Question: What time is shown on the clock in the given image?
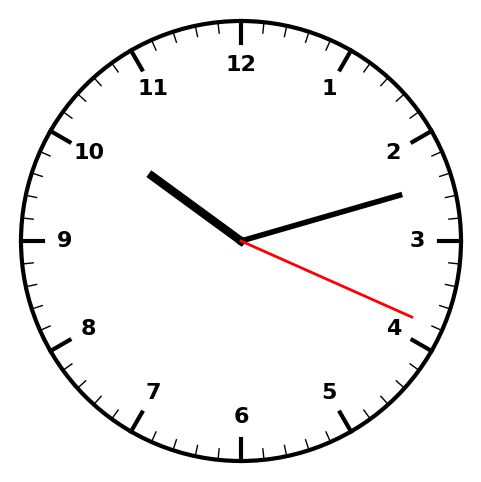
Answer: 10:12:19